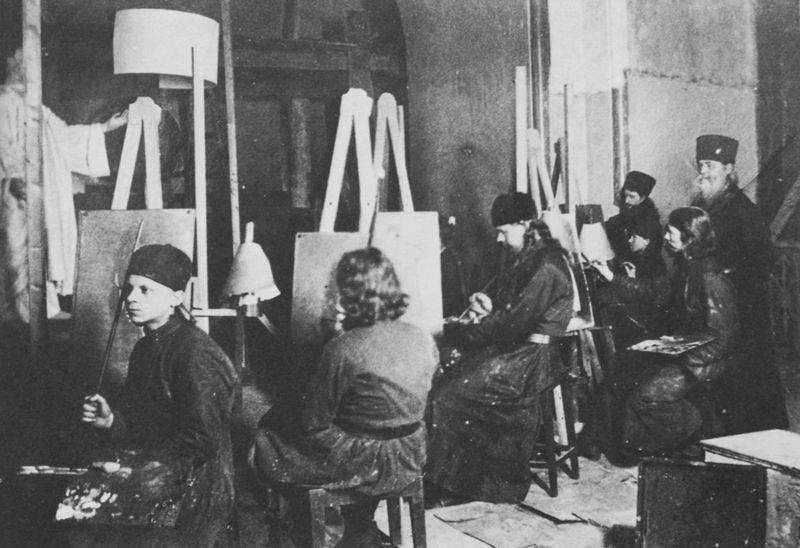
Titel: Malen von Ikonen im Kloster von Valamo im Ladoga-See, gegründet Anfang des 15. Jh.
Künstler: Russischer Photograph
Standort: Helsinki
Institution: Suomen Kansallismuseo
Schlagwörter: dunkel, gruppe, hand, mann, schatten, frauen, menschen, frau, haar, hell, holz, hut, hüte, kleider, licht, mund, männer, nase, raum, rücken, stirn, stuhl, stühle, zimmer, tuch, malerei, menge, bart, bärte, gesichter, kappe, kappen, mütze, mützen, wand, arm, arme, augen, gesicht, kleidung, mensch, hände, innenraum, möbel, boden, auge, haare, kutte, mantel, tücher, decke, personen, person, kinn, lippen, locken, schulter, schultern, beine, bein, schule, russland, farben, mauer, farbe, saal, münder, nasen, kopftuch, atelier, maler, staffelei, gestell, wange, foto, fotografie, wände, schwarzweiss, künstler, kittel, leinwand, malen, pinsel, mauern, malstock, leinwände, staffeleien, aufnahme, atellier, klasse, russisch, arma, nadar, stuhle, malschule, attellier, klassenraum, akkademie, malerinne, malsaal, seminarraum